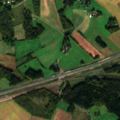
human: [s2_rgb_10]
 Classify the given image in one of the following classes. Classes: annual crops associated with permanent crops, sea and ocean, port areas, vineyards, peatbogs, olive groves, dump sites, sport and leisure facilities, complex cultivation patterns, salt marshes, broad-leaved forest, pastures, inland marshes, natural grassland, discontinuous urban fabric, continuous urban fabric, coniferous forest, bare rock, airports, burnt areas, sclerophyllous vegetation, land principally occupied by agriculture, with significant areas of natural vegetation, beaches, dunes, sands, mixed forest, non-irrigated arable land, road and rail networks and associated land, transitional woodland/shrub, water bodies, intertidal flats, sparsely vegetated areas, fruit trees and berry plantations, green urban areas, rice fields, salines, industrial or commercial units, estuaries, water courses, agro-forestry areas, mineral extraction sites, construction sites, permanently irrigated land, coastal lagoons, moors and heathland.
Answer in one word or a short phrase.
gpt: discontinuous urban fabric, non-irrigated arable land, land principally occupied by agriculture, with significant areas of natural vegetation, coniferous forest, mixed forest, transitional woodland/shrub